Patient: sex F, age 46
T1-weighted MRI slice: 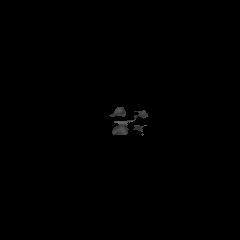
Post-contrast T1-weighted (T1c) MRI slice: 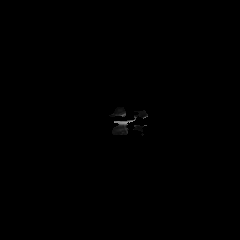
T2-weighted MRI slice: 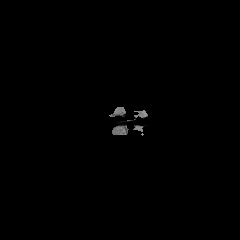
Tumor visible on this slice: no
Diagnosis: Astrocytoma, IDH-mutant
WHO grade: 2